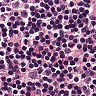
Metastatic tissue present: no